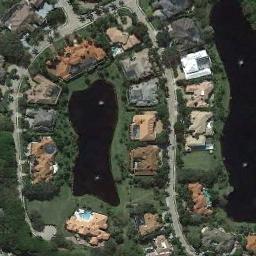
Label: dense_residential